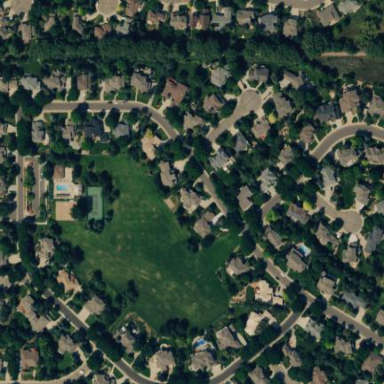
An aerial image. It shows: Gated residential area.